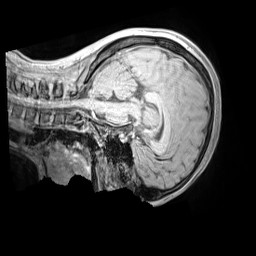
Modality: MP2RAGE
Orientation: sagittal
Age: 12
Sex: female
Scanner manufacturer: siemens
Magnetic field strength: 3 T
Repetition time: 4 s
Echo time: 0.00303 s